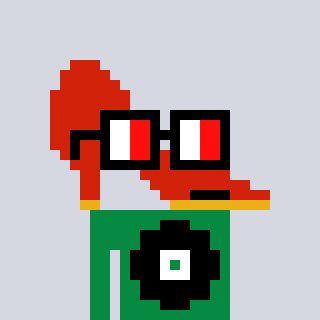
a pixel art character with square glasses with black frames and red eyes, a highheel-shaped head and a green-colored body on a cool background